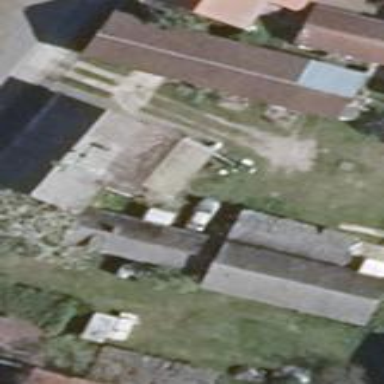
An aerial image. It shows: Flat-roofed grey house.